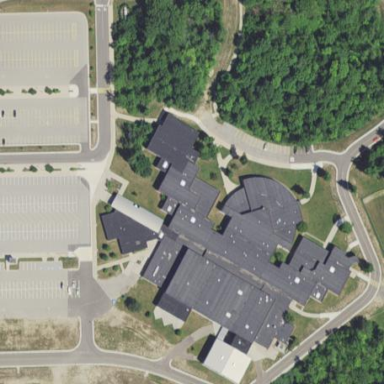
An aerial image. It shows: School building.